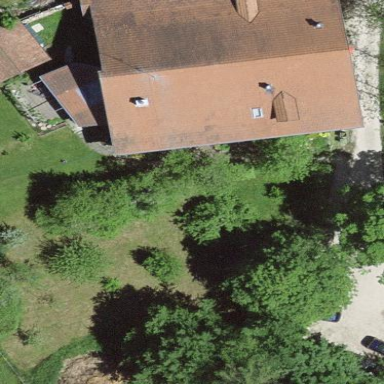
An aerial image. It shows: Farm building.